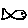
Label: fish